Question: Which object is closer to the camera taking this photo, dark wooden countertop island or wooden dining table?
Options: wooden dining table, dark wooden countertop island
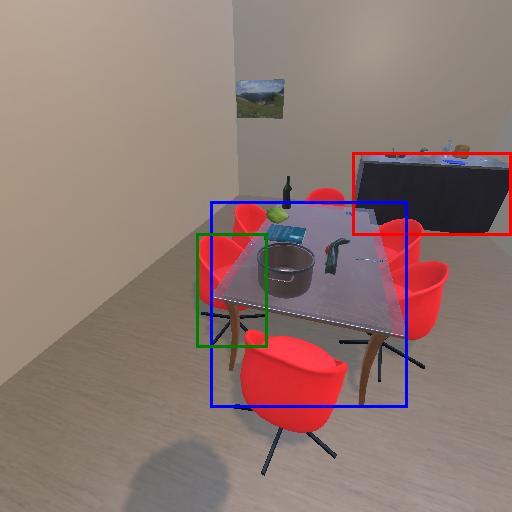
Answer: wooden dining table